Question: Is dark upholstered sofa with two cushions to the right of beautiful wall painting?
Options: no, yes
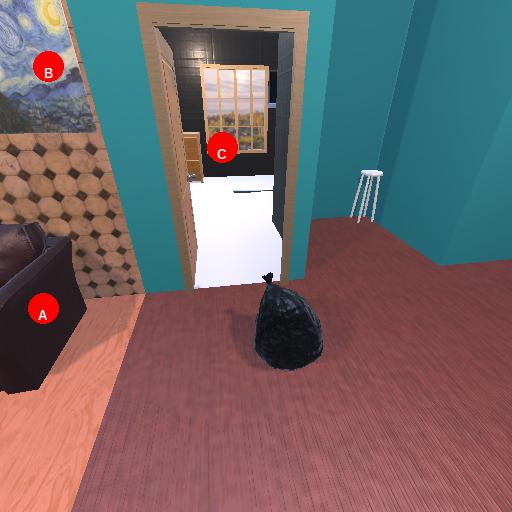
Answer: no